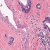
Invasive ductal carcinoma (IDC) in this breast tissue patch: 1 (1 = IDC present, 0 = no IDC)